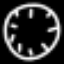
Label: clock